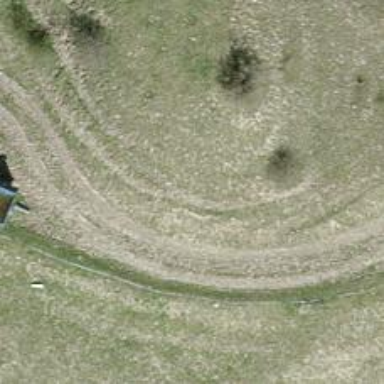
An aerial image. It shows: Gravel path.